Question: I'm trying to draw a rotated and scaled circle in canvas.
When I rotate it by exactly 90 degrees, it does not rotate! It rotates at 89, 89.9. But not at exactly 90 (). The problem only appears in Chrome (latest 29.0.1547.76 m), while Firefox and IE work fine.
'''
c.save();
c.translate(100, 100);
r += 5;
c.rotate(r * inRads); // when r = 90, it renders as if r = 0
c.scale(1, 2);
c.beginPath();
c.arc(0, 0, 20, 0, 2*Math.PI);
c.closePath();
c.fillStyle = '#f00';
c.fill();
c.restore();
'''
This is GIF of how it looked:

<URL>
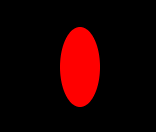
Answer: This seems to help:
'''
// fixes bug when r = (90 +-0.013) jumps to r = 0
function chrome_fix_rotation_bug(r)
{
var rr = Math.round(r);
if (Math.abs(rr-r) < 0.02 && rr%90==0) return rr+0.02;
return r;
}
// use like this:
r = chrome_fix_rotation_bug(r);
c.rotate(r * inRads)
'''